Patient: sex F, age 61
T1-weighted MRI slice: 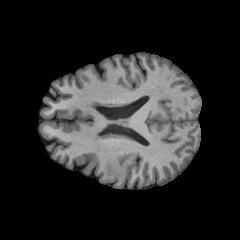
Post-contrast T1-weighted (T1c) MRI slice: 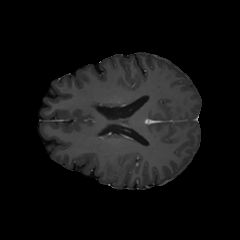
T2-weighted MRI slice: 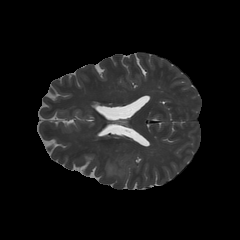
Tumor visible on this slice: yes
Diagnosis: Glioblastoma, IDH-wildtype
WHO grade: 4